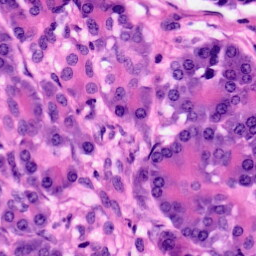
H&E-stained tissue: Pancreatic